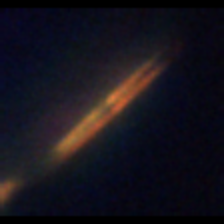
Taxon: Pennate
Group: Diatoms